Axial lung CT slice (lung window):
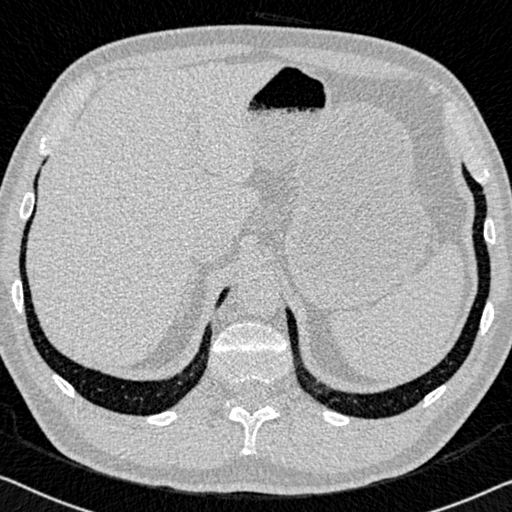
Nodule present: no